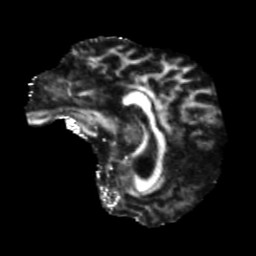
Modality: FA
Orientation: sagittal
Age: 71
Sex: female
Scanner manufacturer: siemens
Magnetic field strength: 3 T
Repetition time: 5.25 s
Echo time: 0.08 s